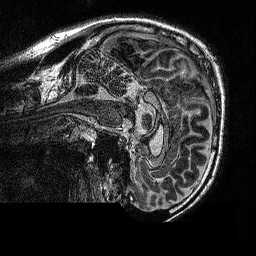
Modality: MP2RAGE
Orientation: sagittal
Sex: male
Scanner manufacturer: siemens
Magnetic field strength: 3 T
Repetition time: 5 s
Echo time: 0.00292 s